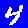
Digit: 4